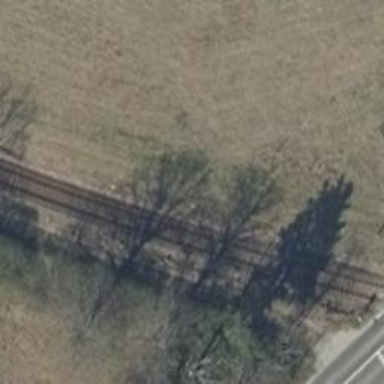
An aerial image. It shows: Railway signal.